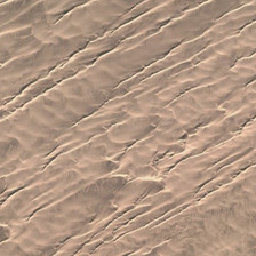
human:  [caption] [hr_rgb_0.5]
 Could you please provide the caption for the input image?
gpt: There are a lot of sand in the desert.

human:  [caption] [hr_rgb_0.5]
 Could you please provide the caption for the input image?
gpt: There is only a large area of sand in the desert.

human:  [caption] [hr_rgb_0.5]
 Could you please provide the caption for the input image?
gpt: There's only one large area of sand in the desert.

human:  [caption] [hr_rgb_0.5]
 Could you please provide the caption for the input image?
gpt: There are only a lot of sand in the desert.

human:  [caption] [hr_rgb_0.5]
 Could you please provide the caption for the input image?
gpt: There are only large deserts in the desert.